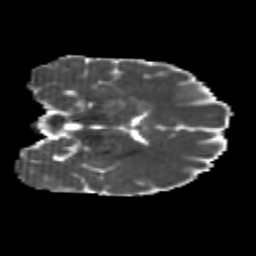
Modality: MD
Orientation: coronal
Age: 22
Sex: female
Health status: healthy
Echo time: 0.074 s